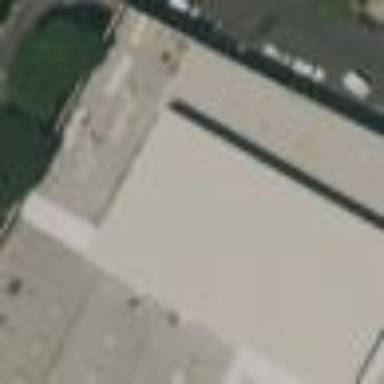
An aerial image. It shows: Industrial building.